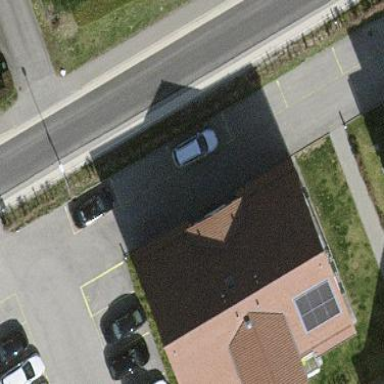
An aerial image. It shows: Residential building.